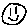
Label: smiley face